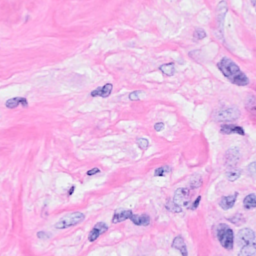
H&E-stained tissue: Breast